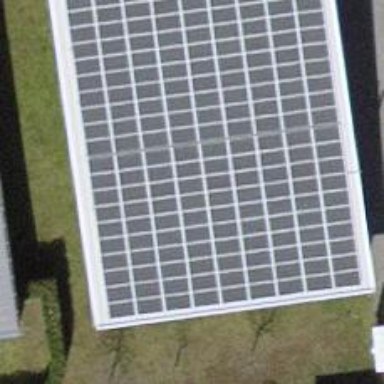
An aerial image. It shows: Solar power generator with photovoltaic panels.